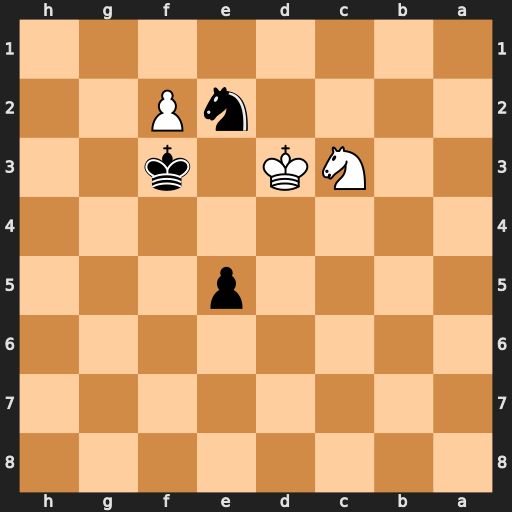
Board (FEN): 8/8/8/4p3/8/2NK1k2/4nP2/8
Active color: b
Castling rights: -
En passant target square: -
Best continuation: Nxc3 Kxc3 Kxf2 Kd3 Kf3